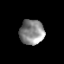
Tissue: lung
Cell type: Others
Senescence score: 0.2334
Nuclear area (px): 596
Mean DAPI intensity: 138.862